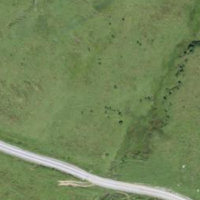
EUNIS habitat code: 24
Species observed at this site:
Parnassia palustris